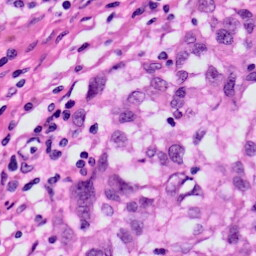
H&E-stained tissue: Skin